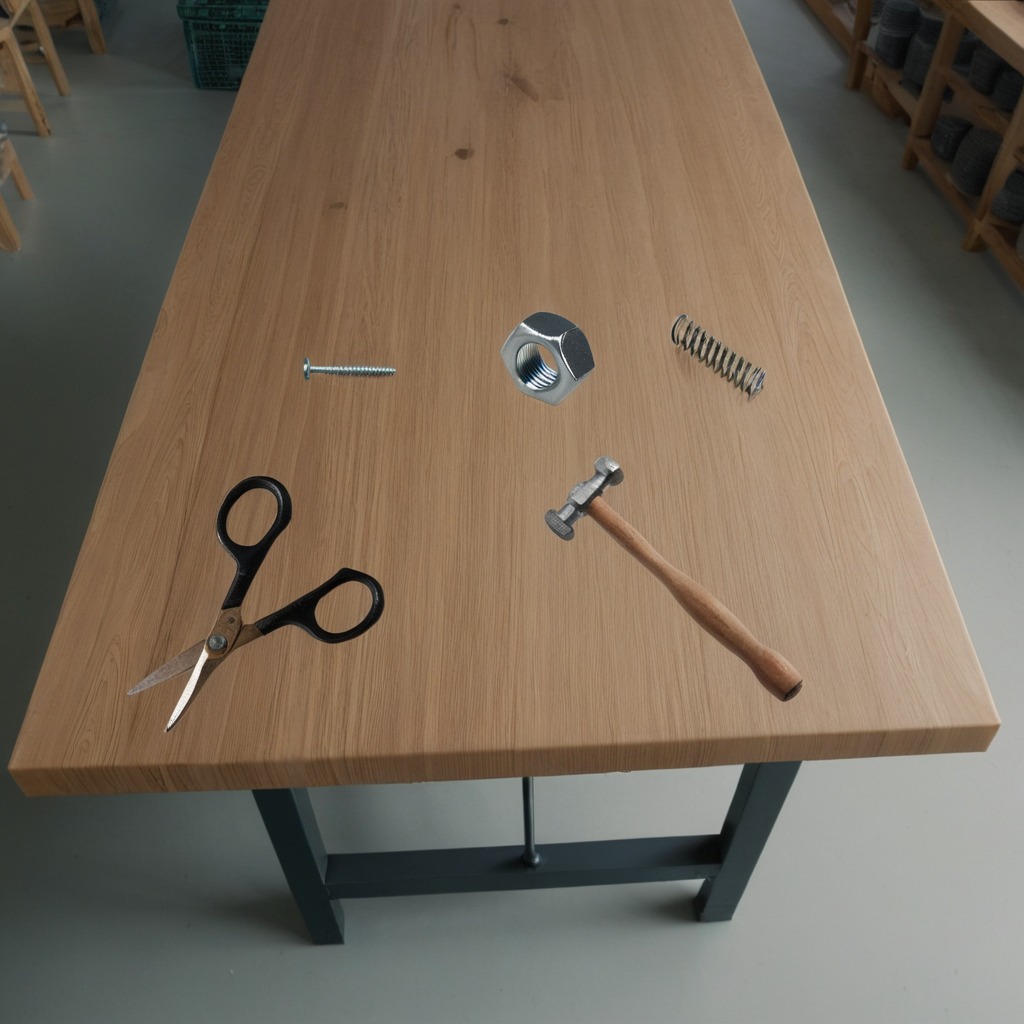
A metal machine screw, a hammer, a coiled metal spring, a metal nut, and a pair of scissors are lying on the workbench inside a coastal fishing gear workshop.